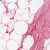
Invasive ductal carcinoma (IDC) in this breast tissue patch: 0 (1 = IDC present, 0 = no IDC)